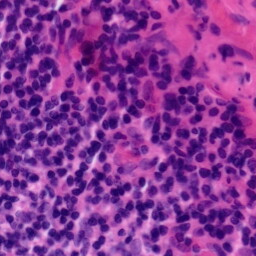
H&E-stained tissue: Tonsil